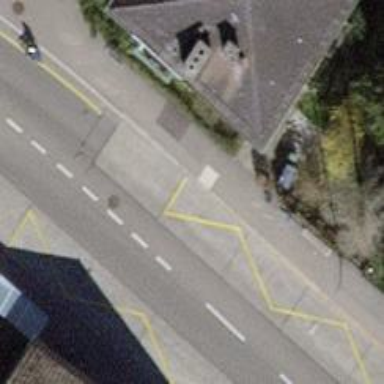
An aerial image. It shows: Bus stop with platform for public transport.